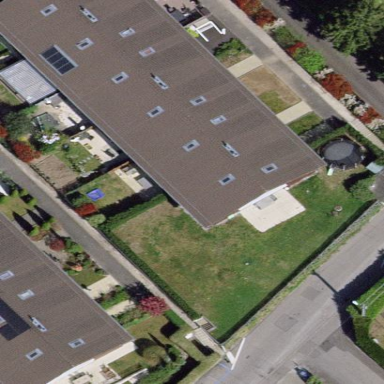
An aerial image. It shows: Terrace building with gabled roof.